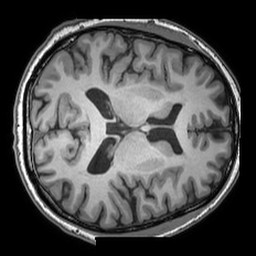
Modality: T1w
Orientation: axial
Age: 35
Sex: male
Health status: healthy
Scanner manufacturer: philips
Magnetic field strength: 3 T
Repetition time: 0.007012 s
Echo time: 0.003171 s